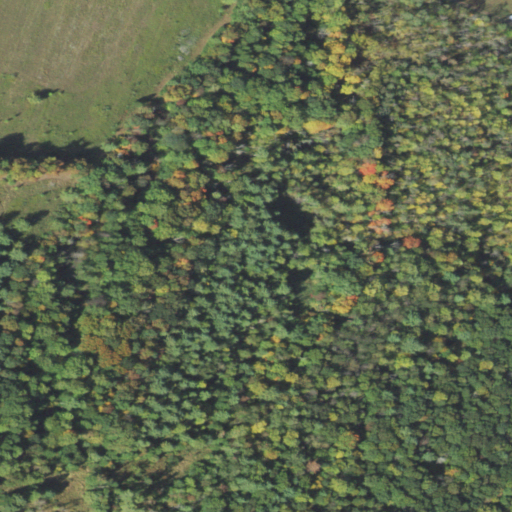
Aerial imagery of valley in Pennsylvania named Allens Valley containing deciduous forest, mixed forest, evergreen forest, pasture, herbaceous wetlands, and open development